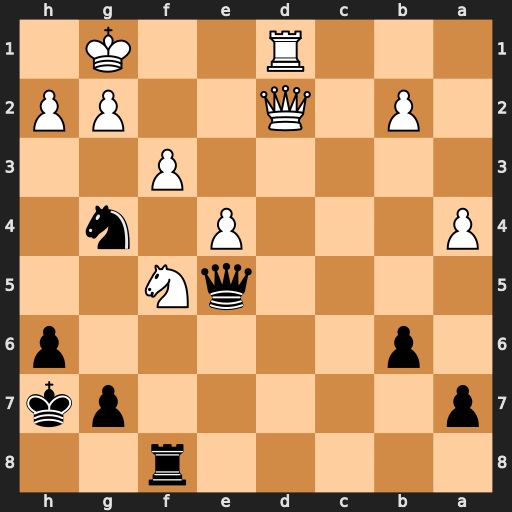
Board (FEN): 5r2/p5pk/1p5p/4qN2/P3P1n1/5P2/1P1Q2PP/3R2K1
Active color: b
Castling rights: -
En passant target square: -
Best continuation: Qxh2+ Kf1 Qh1+ Ke2 Qxg2+